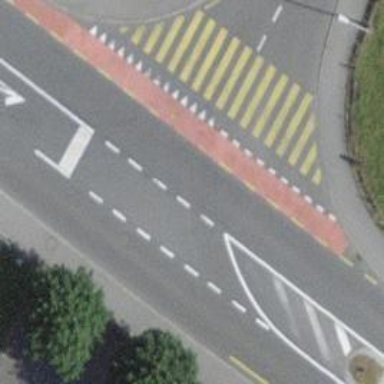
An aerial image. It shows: Primary highway with dedicated cycle lane on the left.